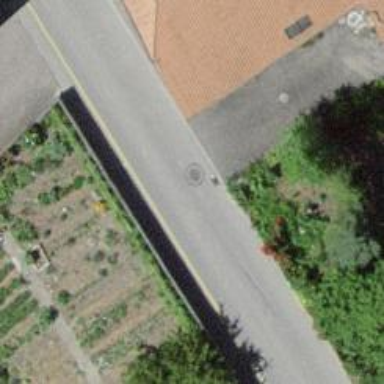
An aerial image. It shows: Unclassified road with paved surface.